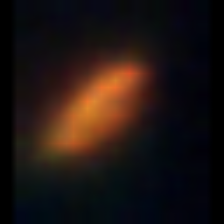
Taxon: Pennate
Group: Diatoms